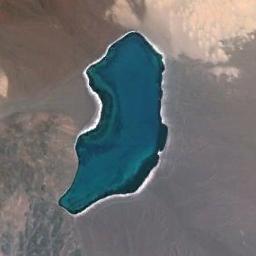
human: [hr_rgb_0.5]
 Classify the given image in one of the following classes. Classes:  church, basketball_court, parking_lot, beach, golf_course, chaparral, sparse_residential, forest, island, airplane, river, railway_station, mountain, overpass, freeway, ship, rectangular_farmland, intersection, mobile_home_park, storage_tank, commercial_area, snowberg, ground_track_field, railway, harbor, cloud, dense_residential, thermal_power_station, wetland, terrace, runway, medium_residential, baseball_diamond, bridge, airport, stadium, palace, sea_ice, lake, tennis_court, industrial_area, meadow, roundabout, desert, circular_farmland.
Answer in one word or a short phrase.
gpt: lake